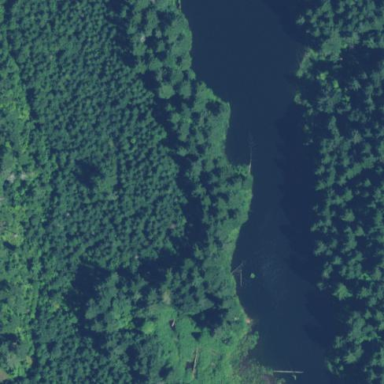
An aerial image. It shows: Serene lake.